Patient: sex F, age 80
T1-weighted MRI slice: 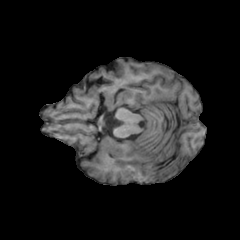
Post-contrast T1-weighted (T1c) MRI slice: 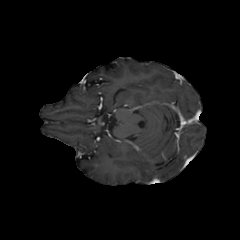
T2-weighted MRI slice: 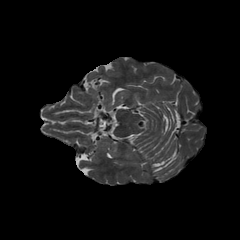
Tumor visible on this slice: no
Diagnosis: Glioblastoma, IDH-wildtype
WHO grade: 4